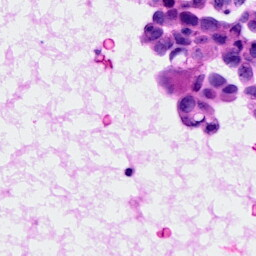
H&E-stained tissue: Ovarian